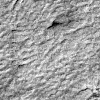
Atmospheric dust classification: not_dusty